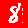
Digit: 8